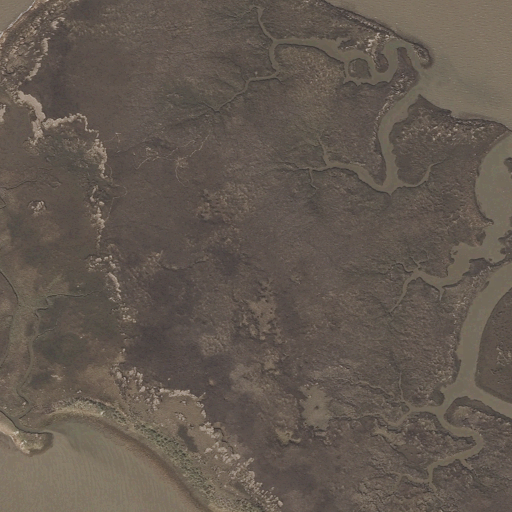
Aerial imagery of cape in Alabama named Murder Point containing herbaceous wetlands, open water, and barren land